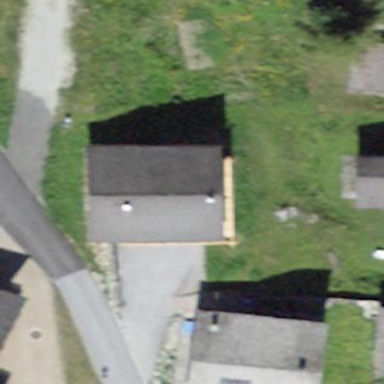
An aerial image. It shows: Building with tile roof.